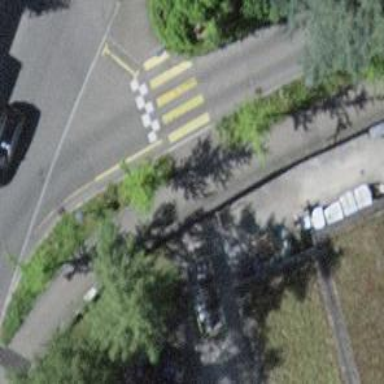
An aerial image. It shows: Kerb barrier.